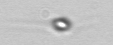
Label: flagellate